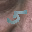
Label: 5